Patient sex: F
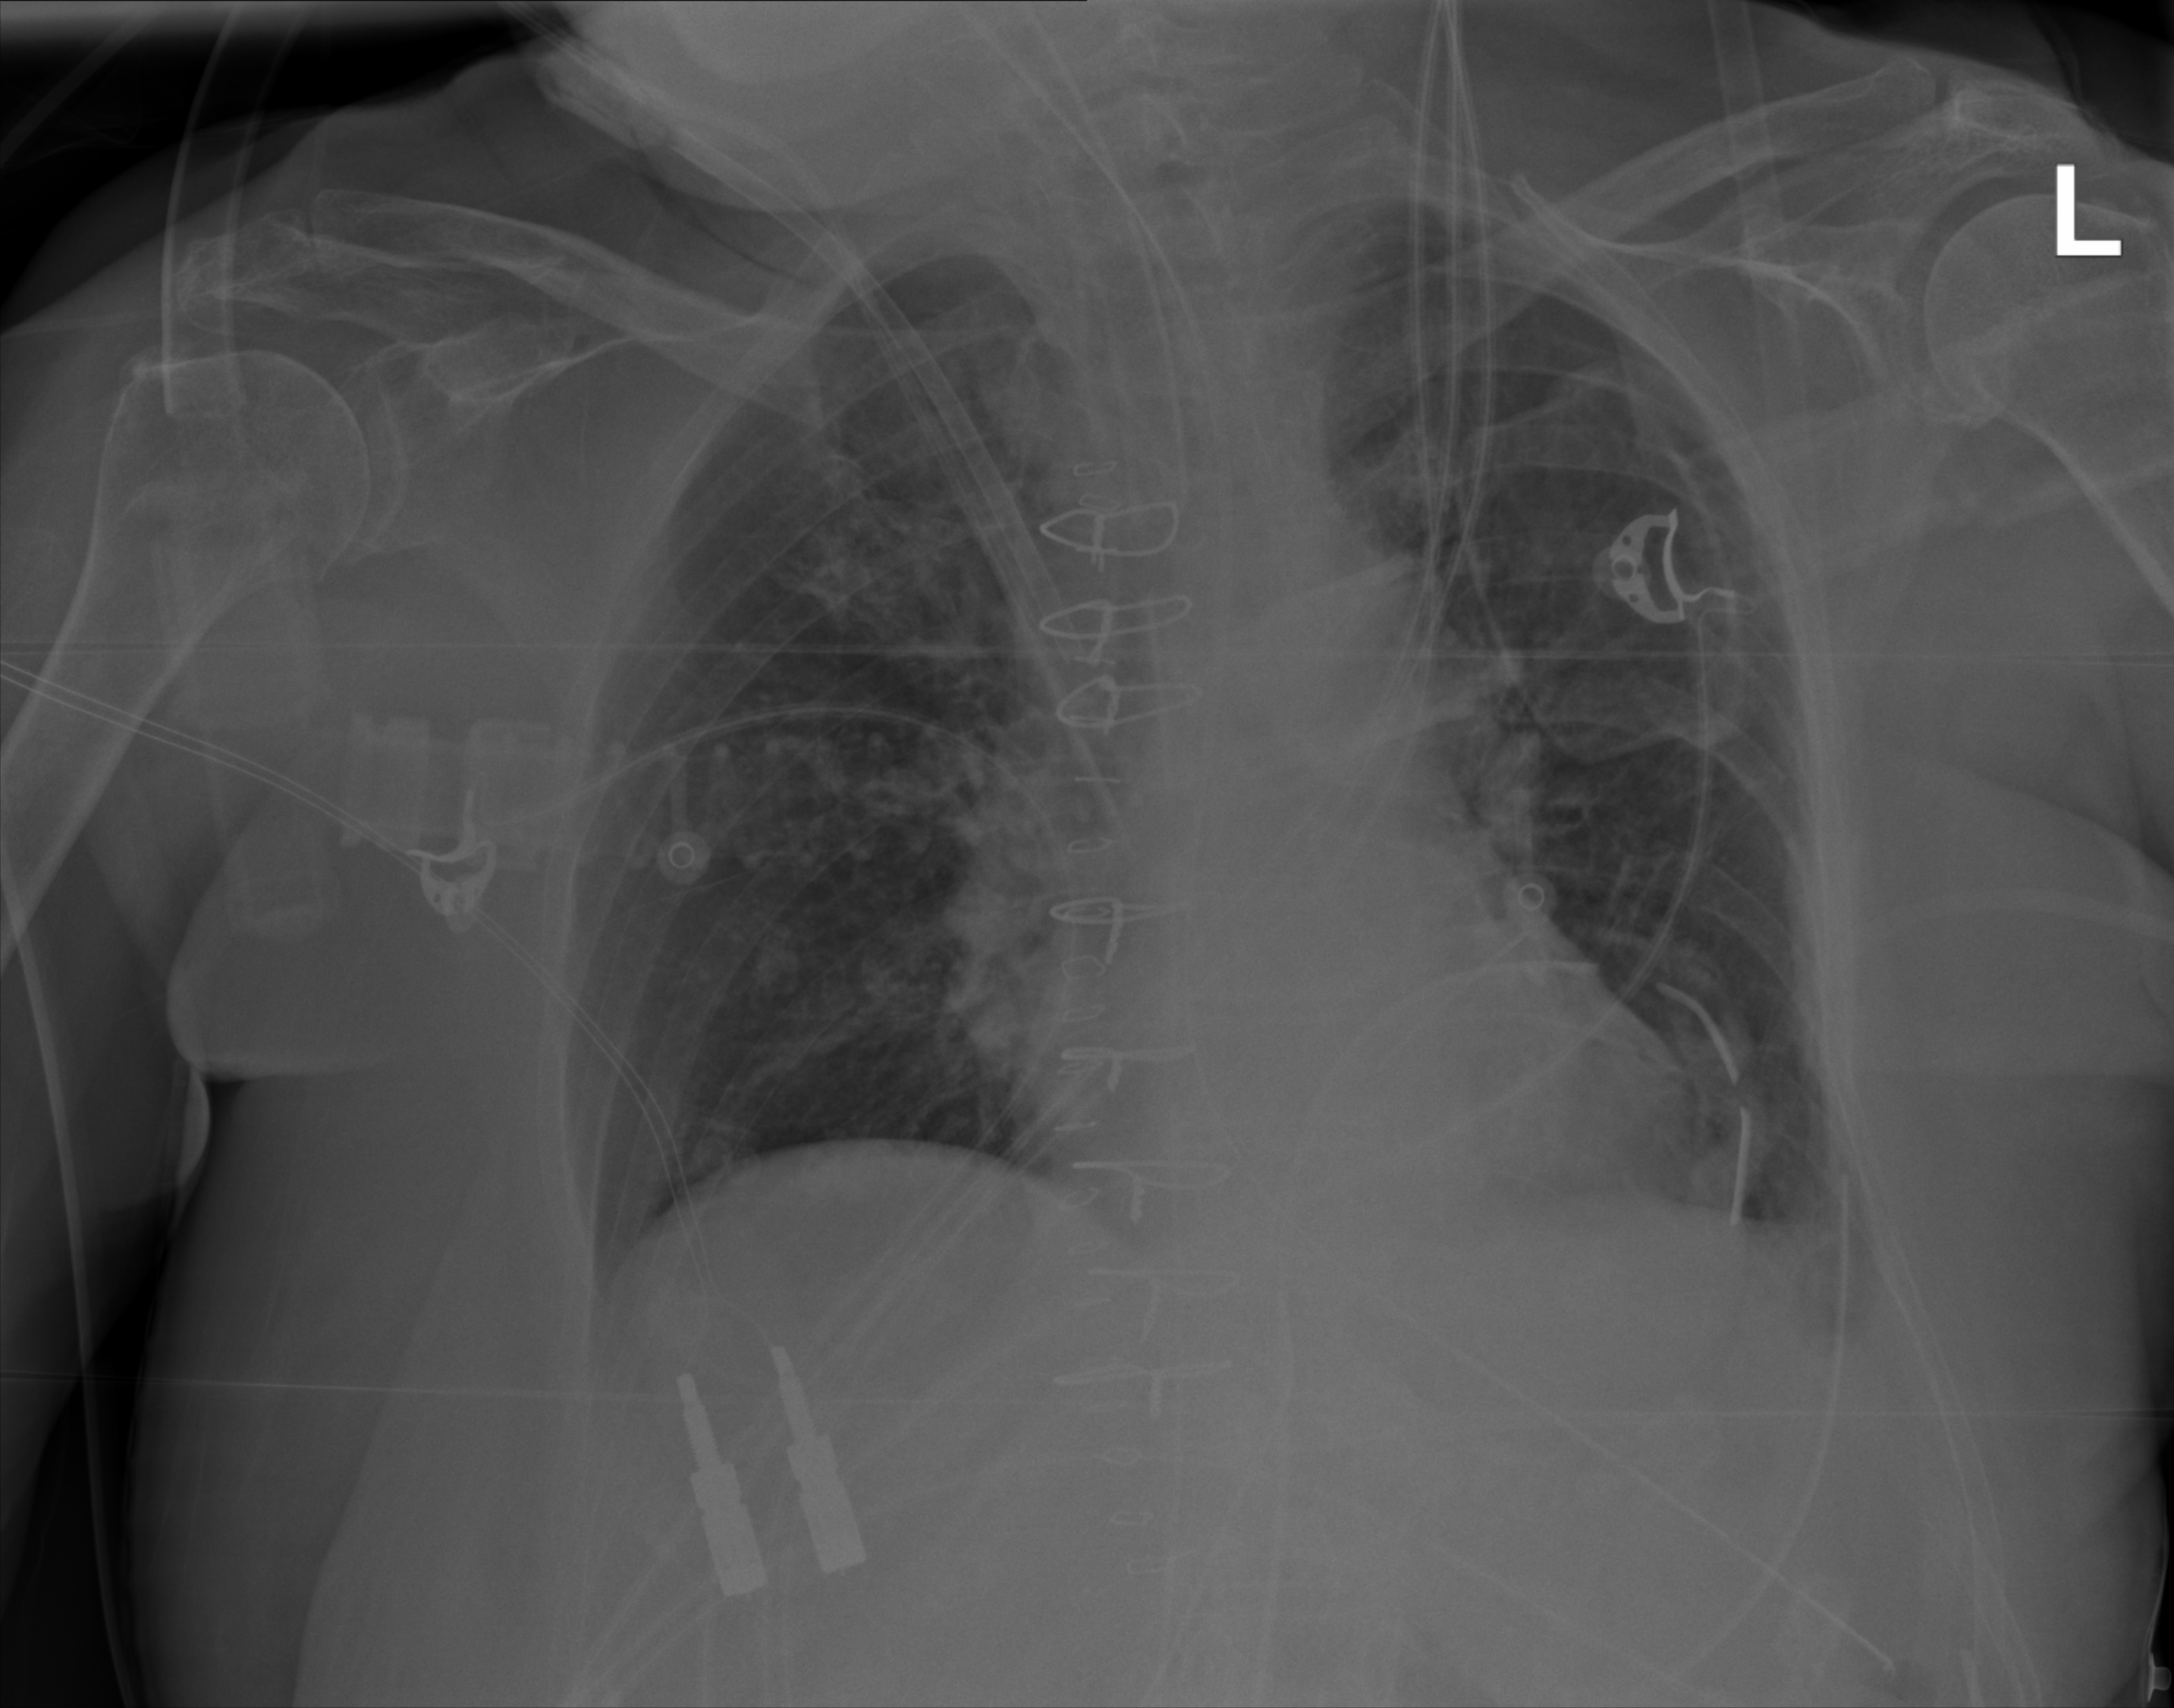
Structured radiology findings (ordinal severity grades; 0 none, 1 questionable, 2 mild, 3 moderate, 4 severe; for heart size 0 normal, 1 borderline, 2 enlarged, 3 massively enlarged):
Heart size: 0
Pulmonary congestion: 2
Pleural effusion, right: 1
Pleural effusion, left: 2
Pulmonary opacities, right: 0
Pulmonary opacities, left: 0
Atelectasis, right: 0
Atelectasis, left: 2